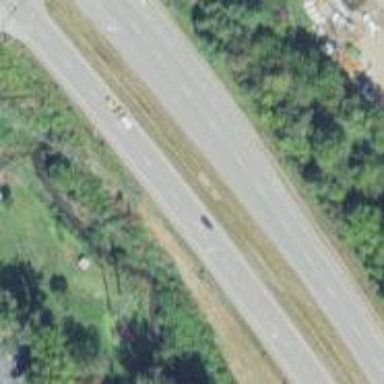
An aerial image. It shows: Trunk highway.